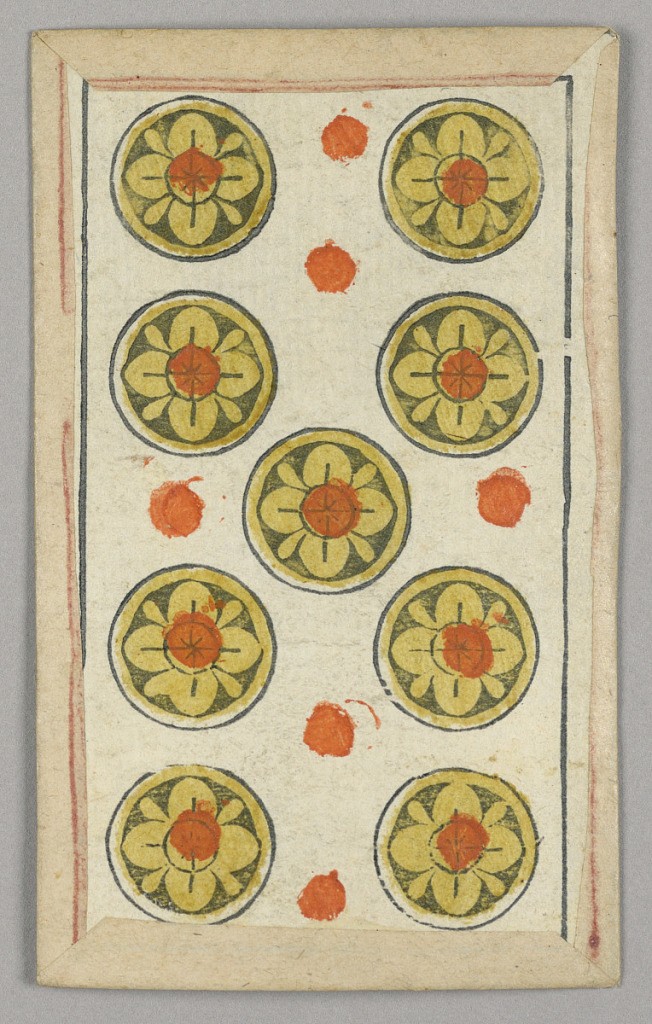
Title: Minchiate (Tarot) Playing Card
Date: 17th century
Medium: Stencil-colored woodblock print
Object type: Playing card
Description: Part of a set of Italian Minchiate playing cards.